Question: Hi i want to implement the Office365 SSO login.
I've created an account and following now this documentation: <URL>
I'm at the point where i got the code and now want to implement "Use the Authorization Code to Request an Access Token"
But i get an error:
Here is an detailed log of my call:
'''
http-bio-8080-exec-10 29/06/2015 14:45:37,496 | DEBUG | org.apache.http.wire | wire | http-outgoing-3 >> "POST /common/oauth2/token HTTP/1.1[
][
]"
http-bio-8080-exec-10 29/06/2015 14:45:37,496 | DEBUG | org.apache.http.wire | wire | http-outgoing-3 >> "Content-Length: 810[
][
]"
http-bio-8080-exec-10 29/06/2015 14:45:37,497 | DEBUG | org.apache.http.wire | wire | http-outgoing-3 >> "Content-Type: application/x-www-form-urlencoded[
][
]"
http-bio-8080-exec-10 29/06/2015 14:45:37,497 | DEBUG | org.apache.http.wire | wire | http-outgoing-3 >> "Host: login.microsoftonline.com[
][
]"
http-bio-8080-exec-10 29/06/2015 14:45:37,498 | DEBUG | org.apache.http.wire | wire | http-outgoing-3 >> "Connection: Keep-Alive[
][
]"
http-bio-8080-exec-10 29/06/2015 14:45:37,499 | DEBUG | org.apache.http.wire | wire | http-outgoing-3 >> "User-Agent: Apache-HttpClient/4.3.5 (java 1.5)[
][
]"
http-bio-8080-exec-10 29/06/2015 14:45:37,499 | DEBUG | org.apache.http.wire | wire | http-outgoing-3 >> "Accept-Encoding: gzip,deflate[
][
]"
http-bio-8080-exec-10 29/06/2015 14:45:37,500 | DEBUG | org.apache.http.wire | wire | http-outgoing-3 >> "[
][
]"
http-bio-8080-exec-10 29/06/2015 14:45:37,501 | DEBUG | org.apache.http.wire | wire | http-outgoing-3 >> "client_id=XXXXXXXX-XXXX-XXXX-XXXX-XXXXXXXXXXXX&redirect_uri=http%3A%2F%2Flocalhost%3A8080%2FXXXXXXXXX%2FREST%2FUser%2Foffice&client_secret=XXXXXXXXXXXXXXXXXXXXXXXXXXXXXXX&code=XXXXXXXXXXXXXXXXXXX&grant_type=authorization_code"
http-bio-8080-exec-10 29/06/2015 14:45:37,570 | DEBUG | org.apache.http.wire | wire | http-outgoing-3 << "H"
http-bio-8080-exec-10 29/06/2015 14:45:37,571 | DEBUG | org.apache.http.wire | wire | http-outgoing-3 << "TTP/1.1 400 Bad Request[
][
]"
http-bio-8080-exec-10 29/06/2015 14:45:37,572 | DEBUG | org.apache.http.wire | wire | http-outgoing-3 << "Cache-Control: no-cache, no-store[
][
]"
http-bio-8080-exec-10 29/06/2015 14:45:37,572 | DEBUG | org.apache.http.wire | wire | http-outgoing-3 << "Pragma: no-cache[
][
]"
http-bio-8080-exec-10 29/06/2015 14:45:37,573 | DEBUG | org.apache.http.wire | wire | http-outgoing-3 << "Content-Type: application/json; charset=utf-8[
][
]"
http-bio-8080-exec-10 29/06/2015 14:45:37,573 | DEBUG | org.apache.http.wire | wire | http-outgoing-3 << "Expires: -1[
][
]"
http-bio-8080-exec-10 29/06/2015 14:45:37,574 | DEBUG | org.apache.http.wire | wire | http-outgoing-3 << "Server: Microsoft-IIS/8.5[
][
]"
http-bio-8080-exec-10 29/06/2015 14:45:37,575 | DEBUG | org.apache.http.wire | wire | http-outgoing-3 << "x-ms-request-id: c7702631-895c-4c6c-bad1-691ced9259f5[
][
]"
http-bio-8080-exec-10 29/06/2015 14:45:37,575 | DEBUG | org.apache.http.wire | wire | http-outgoing-3 << "x-ms-gateway-service-instanceid: ESTSFE_IN_3[
][
]"
http-bio-8080-exec-10 29/06/2015 14:45:37,576 | DEBUG | org.apache.http.wire | wire | http-outgoing-3 << "X-Content-Type-Options: nosniff[
][
]"
http-bio-8080-exec-10 29/06/2015 14:45:37,576 | DEBUG | org.apache.http.wire | wire | http-outgoing-3 << "Strict-Transport-Security: max-age=31536000; includeSubDomains[
][
]"
http-bio-8080-exec-10 29/06/2015 14:45:37,577 | DEBUG | org.apache.http.wire | wire | http-outgoing-3 << "P3P: CP="DSP CUR OTPi IND OTRi ONL FIN"[
][
]"
http-bio-8080-exec-10 29/06/2015 14:45:37,578 | DEBUG | org.apache.http.wire | wire | http-outgoing-3 << "Set-Cookie: flight-uxoptin=true; path=/; secure; HttpOnly[
][
]"
http-bio-8080-exec-10 29/06/2015 14:45:37,578 | DEBUG | org.apache.http.wire | wire | http-outgoing-3 << "Set-Cookie: x-ms-gateway-slice=productiona; path=/; secure; HttpOnly[
][
]"
http-bio-8080-exec-10 29/06/2015 14:45:37,579 | DEBUG | org.apache.http.wire | wire | http-outgoing-3 << "Set-Cookie: stsservicecookie=ests; path=/; secure; HttpOnly[
][
]"
http-bio-8080-exec-10 29/06/2015 14:45:37,580 | DEBUG | org.apache.http.wire | wire | http-outgoing-3 << "X-Powered-By: ASP.NET[
][
]"
http-bio-8080-exec-10 29/06/2015 14:45:37,580 | DEBUG | org.apache.http.wire | wire | http-outgoing-3 << "Date: Mon, 29 Jun 2015 12:45:48 GMT[
][
]"
http-bio-8080-exec-10 29/06/2015 14:45:37,581 | DEBUG | org.apache.http.wire | wire | http-outgoing-3 << "Content-Length: 501[
][
]"
http-bio-8080-exec-10 29/06/2015 14:45:37,581 | DEBUG | org.apache.http.wire | wire | http-outgoing-3 << "[
][
]"
http-bio-8080-exec-10 29/06/2015 14:45:37,582 | DEBUG | org.apache.http.wire | wire | http-outgoing-3 << "{"error":"invalid_request","error_description":"AADSTS90019: No tenant-identifying information found in either the request or implied by any provided credentials.
Trace ID: c7702631-895c-4c6c-bad1-691ced9259f5
Correlation ID: bd641f9d-9982-4808-b7ba-95d3dc0ba8d9
Timestamp: 2015-06-29 12:45:49Z","error_codes":[90019],"timestamp":"2015-06-29 12:45:49Z","trace_id":"c7702631-895c-4c6c-bad1-691ced9259f5","correlation_id":"bd641f9d-9982-4808-b7ba-95d3dc0ba8d9","submit_url":null,"context":null}"
'''
This is how i configured the APP

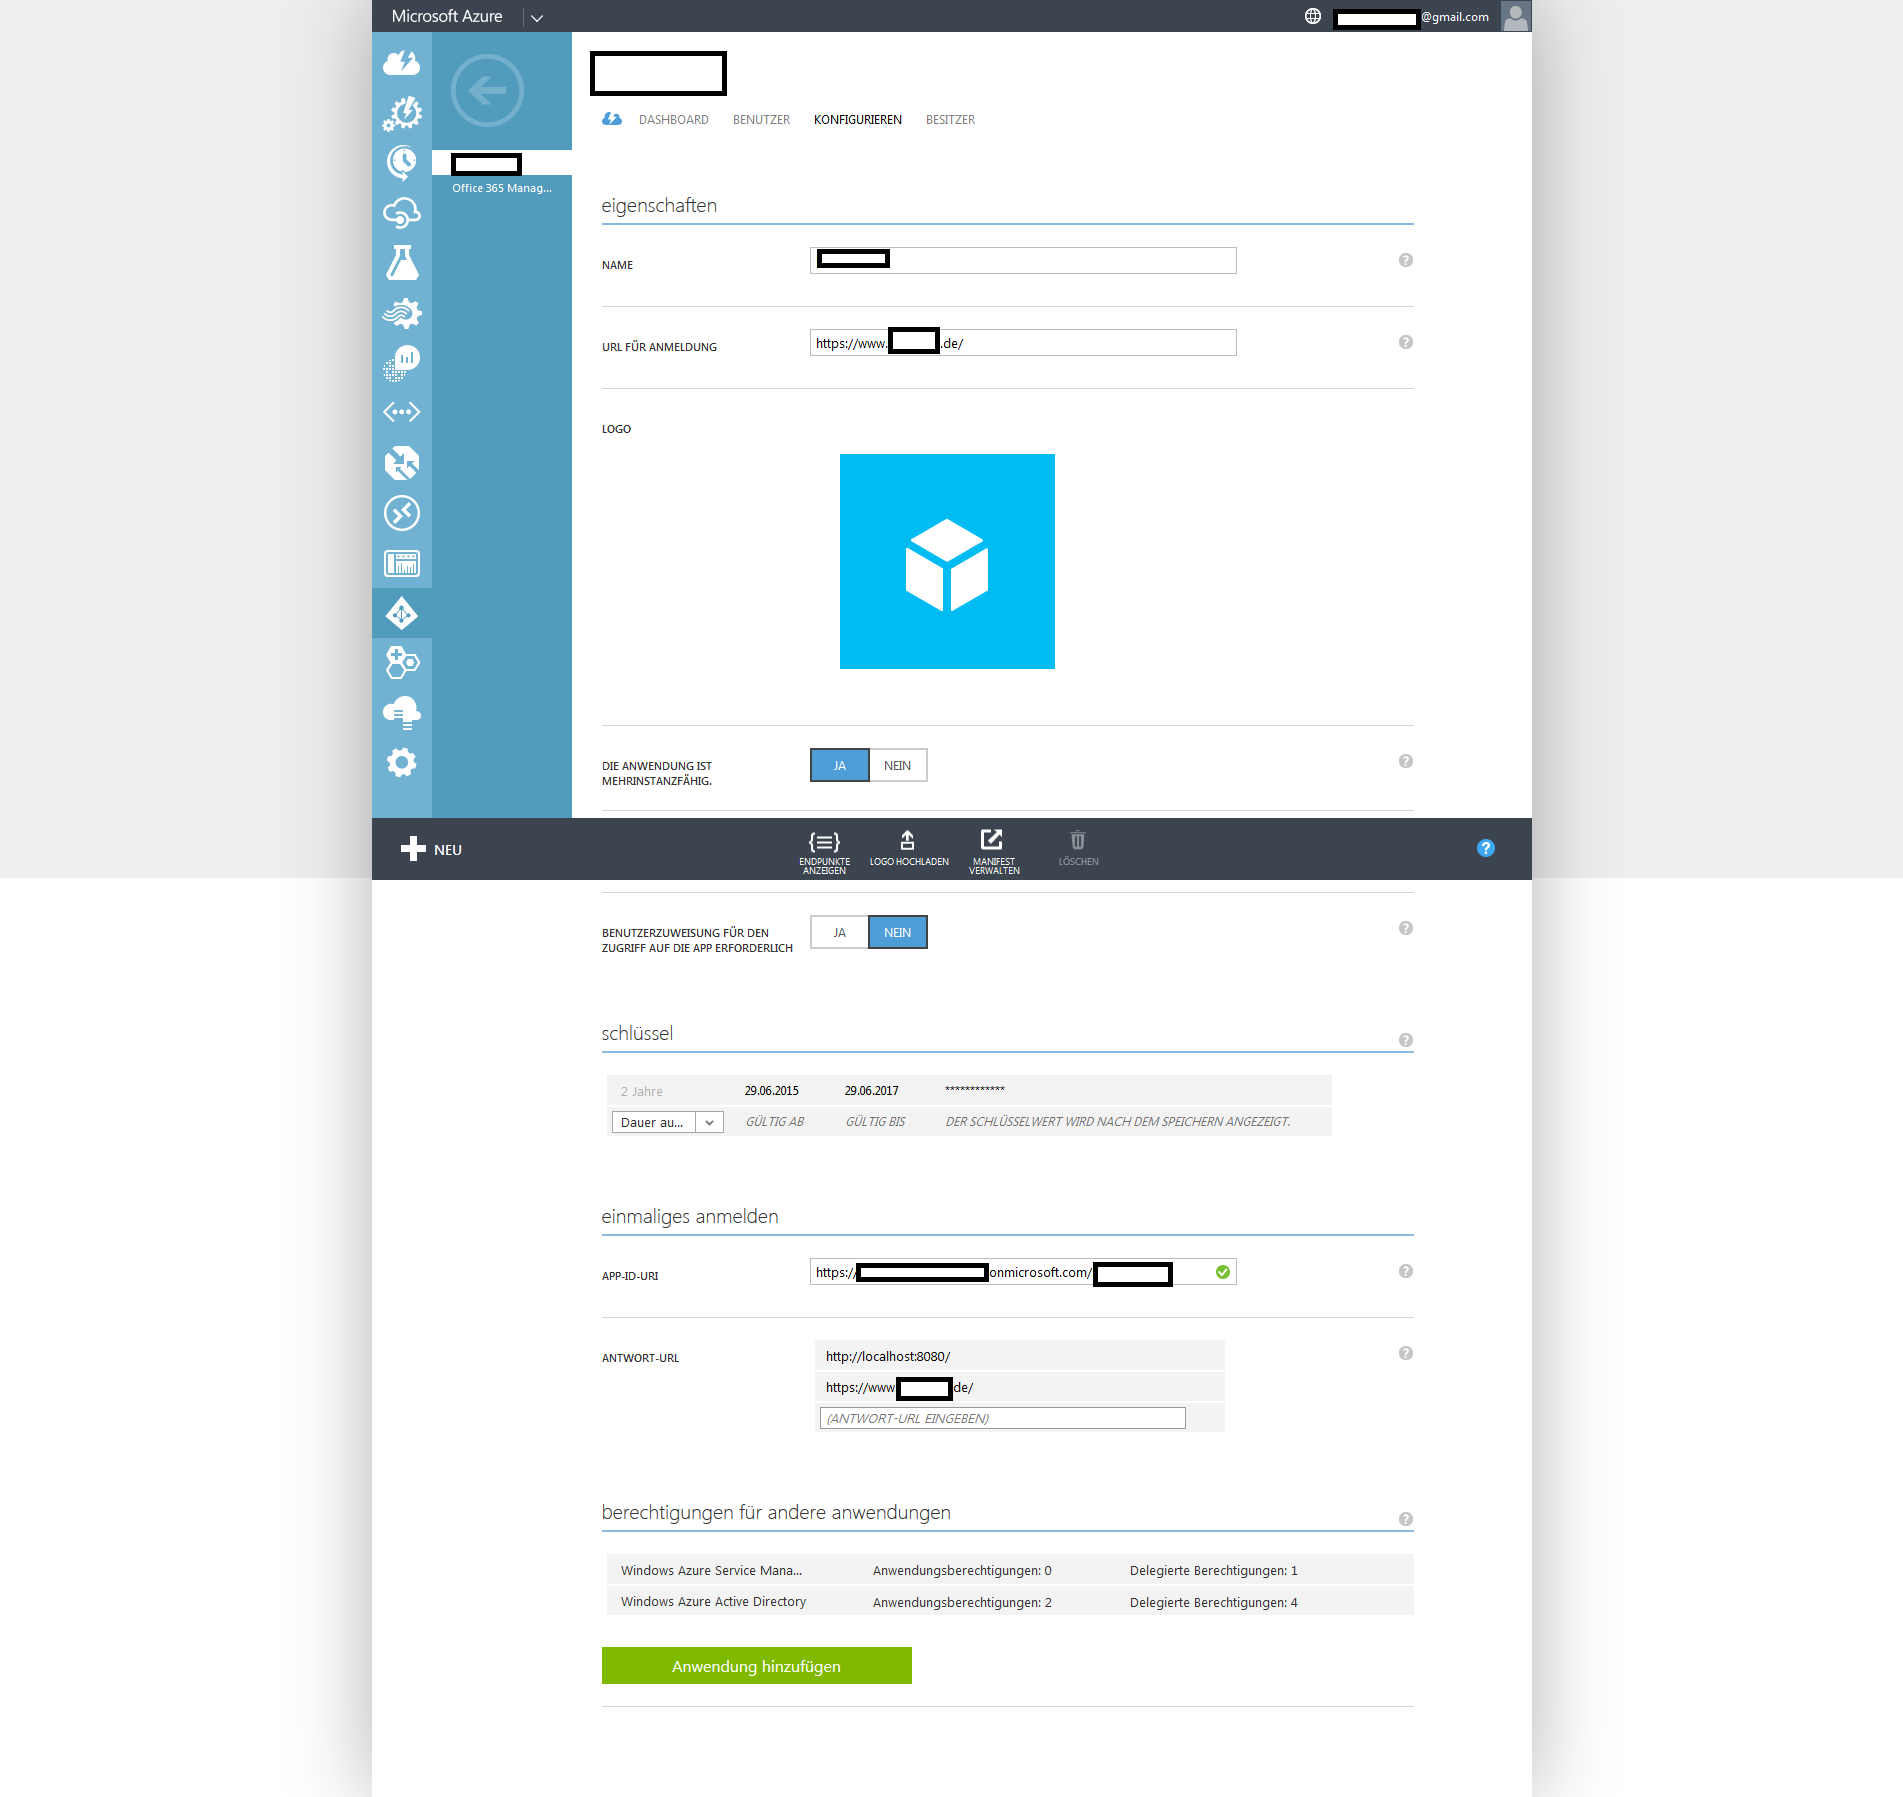
Answer: The account used in your case is a Microsoft Account and not an Organizational Account / AAD Account. Unfortunately, Microsoft Accounts do not work at the common endpoint. If the Microsoft Account is a guest in an Azure AD tenant, then you can put that tenant name in the authority endpoint, in place of 'common', and that should work. Obviously you must know the tenant you want ahead of time.
You can run in to a similar issue when using an Organizational Account. If the Organizational Account is a guest in another tenant, or multiple tenants, then you must specify the specific tenant that you want the token issued by.